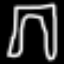
Label: pants